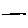
Label: line